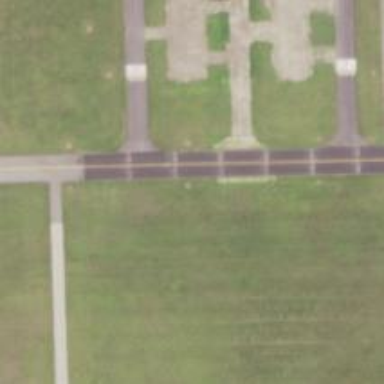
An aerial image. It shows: Image of taxiway at airport.